Question: As in the image my content is working fine in desktop as well as landscape version but not in portrait mode(highlighted in image).The content is overlapping .How to make the content look normal in every device screen?It only happens when my description is long but in other when the descripiton is short overlapping doesnt take place.So how do i maintain constant margin between hte columns ? Thank You
code:
HTML
'''
<!DOCTYPE html>
<div class="container">
<div class="row">
<div class=" col-lg-6 col-md-12 col-sm-12 form-group">
<a href=""><h2>Dtu Feed</h2>
<img src="Images/dtufeed.png" alt="DTU FEED" height="50%"
width="100%">
<p>Social Network platform designed specially for all DTU
students.Containing Dynamically added events by students/society
themselves , a map of college ,various groups like book club,a platform
for voting on general concerns,a separate profiles for all by signing up
through fb,google+ or email and all the extra stuff like notes etc !</p>
</a>
</div>
<div class=" col-lg-6 col-md-12 col-sm-12 form-group">
<a href="http://yat.pythonanywhere.com/"><h2>Blog</h2>
<img src="Images/blog.png" alt="BLOG" height="50%" width="100%">
<p>Created a blog website with features of creating and logging in
a profile,posting and commenting !</p></a>
</div>
<div class=" col-lg-6 col-md-12 col-sm-12 form-group">
<a href="Todo/index.html"><h2>To Do List</h2>
<img src="Images/todo.png" alt="To do list" height="50%"
width="100%">
<p>General to-do list with animations upon hovering deleting and
adding!</p></a>
</div>
<div class=" col-lg-6 col-md-12 col-sm-12 form-group">
<a href="PlayTap/circles.html"><h2>PlayTap</h2>
<img src="Images/playtap.png" alt="PlayTap" height="50%"
width="100%">
<p>Press Keyboard keys to create animaions and sounds !</p></a>
</div>
</div>
</div>
'''
CSS used
'''
body{
padding-top: 5%;
font-family: 'Roboto Slab', serif;
}
h2{
text-transform: uppercase;
font-size: 1.2em;
}
'''
I am using bootstrap4
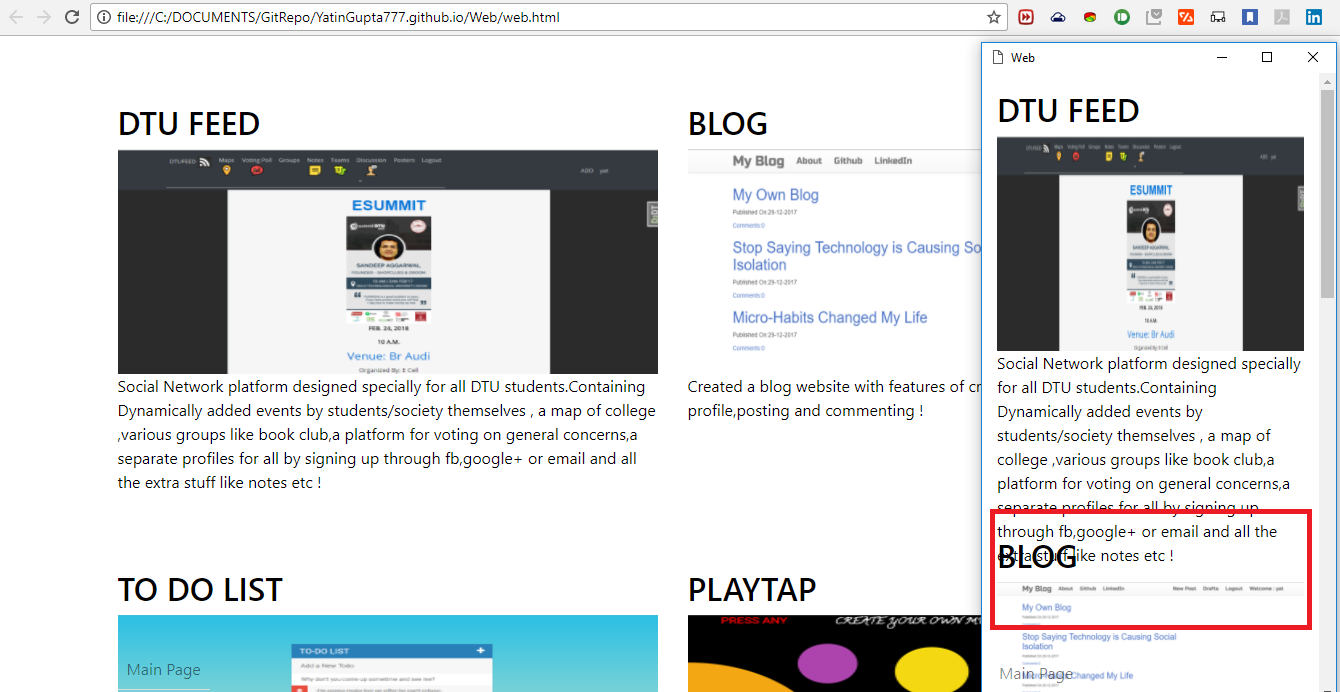
Answer: You can use media query for proper responsive design for devices and for define width of device .
check this link it will help you <URL>